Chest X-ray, AP view. Patient: 65 years old, sex M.
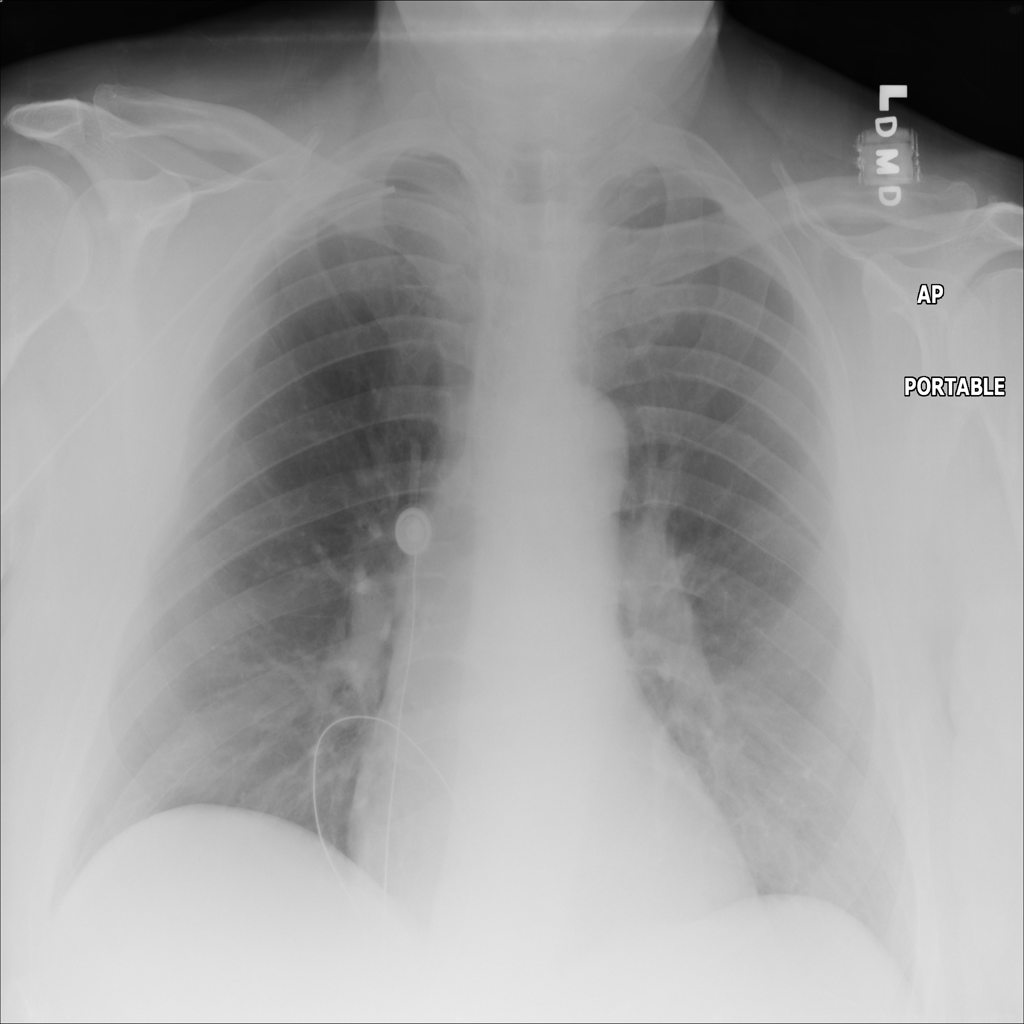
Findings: No Finding